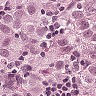
Metastatic tissue present: yes